Field crop: tomato
Growth stage: 2
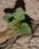
Species: solanum